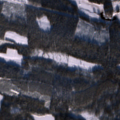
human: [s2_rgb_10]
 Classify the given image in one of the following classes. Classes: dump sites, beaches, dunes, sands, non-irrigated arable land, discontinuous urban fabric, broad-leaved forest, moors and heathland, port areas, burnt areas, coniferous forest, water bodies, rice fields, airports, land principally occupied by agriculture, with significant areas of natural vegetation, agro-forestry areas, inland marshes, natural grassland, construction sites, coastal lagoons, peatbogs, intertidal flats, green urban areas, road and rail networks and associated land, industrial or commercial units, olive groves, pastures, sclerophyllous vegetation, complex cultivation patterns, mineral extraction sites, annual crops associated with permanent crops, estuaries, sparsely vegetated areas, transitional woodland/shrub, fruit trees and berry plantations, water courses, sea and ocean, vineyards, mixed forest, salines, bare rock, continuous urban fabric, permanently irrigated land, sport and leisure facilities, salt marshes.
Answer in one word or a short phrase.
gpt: complex cultivation patterns, coniferous forest, mixed forest, transitional woodland/shrub, water bodies